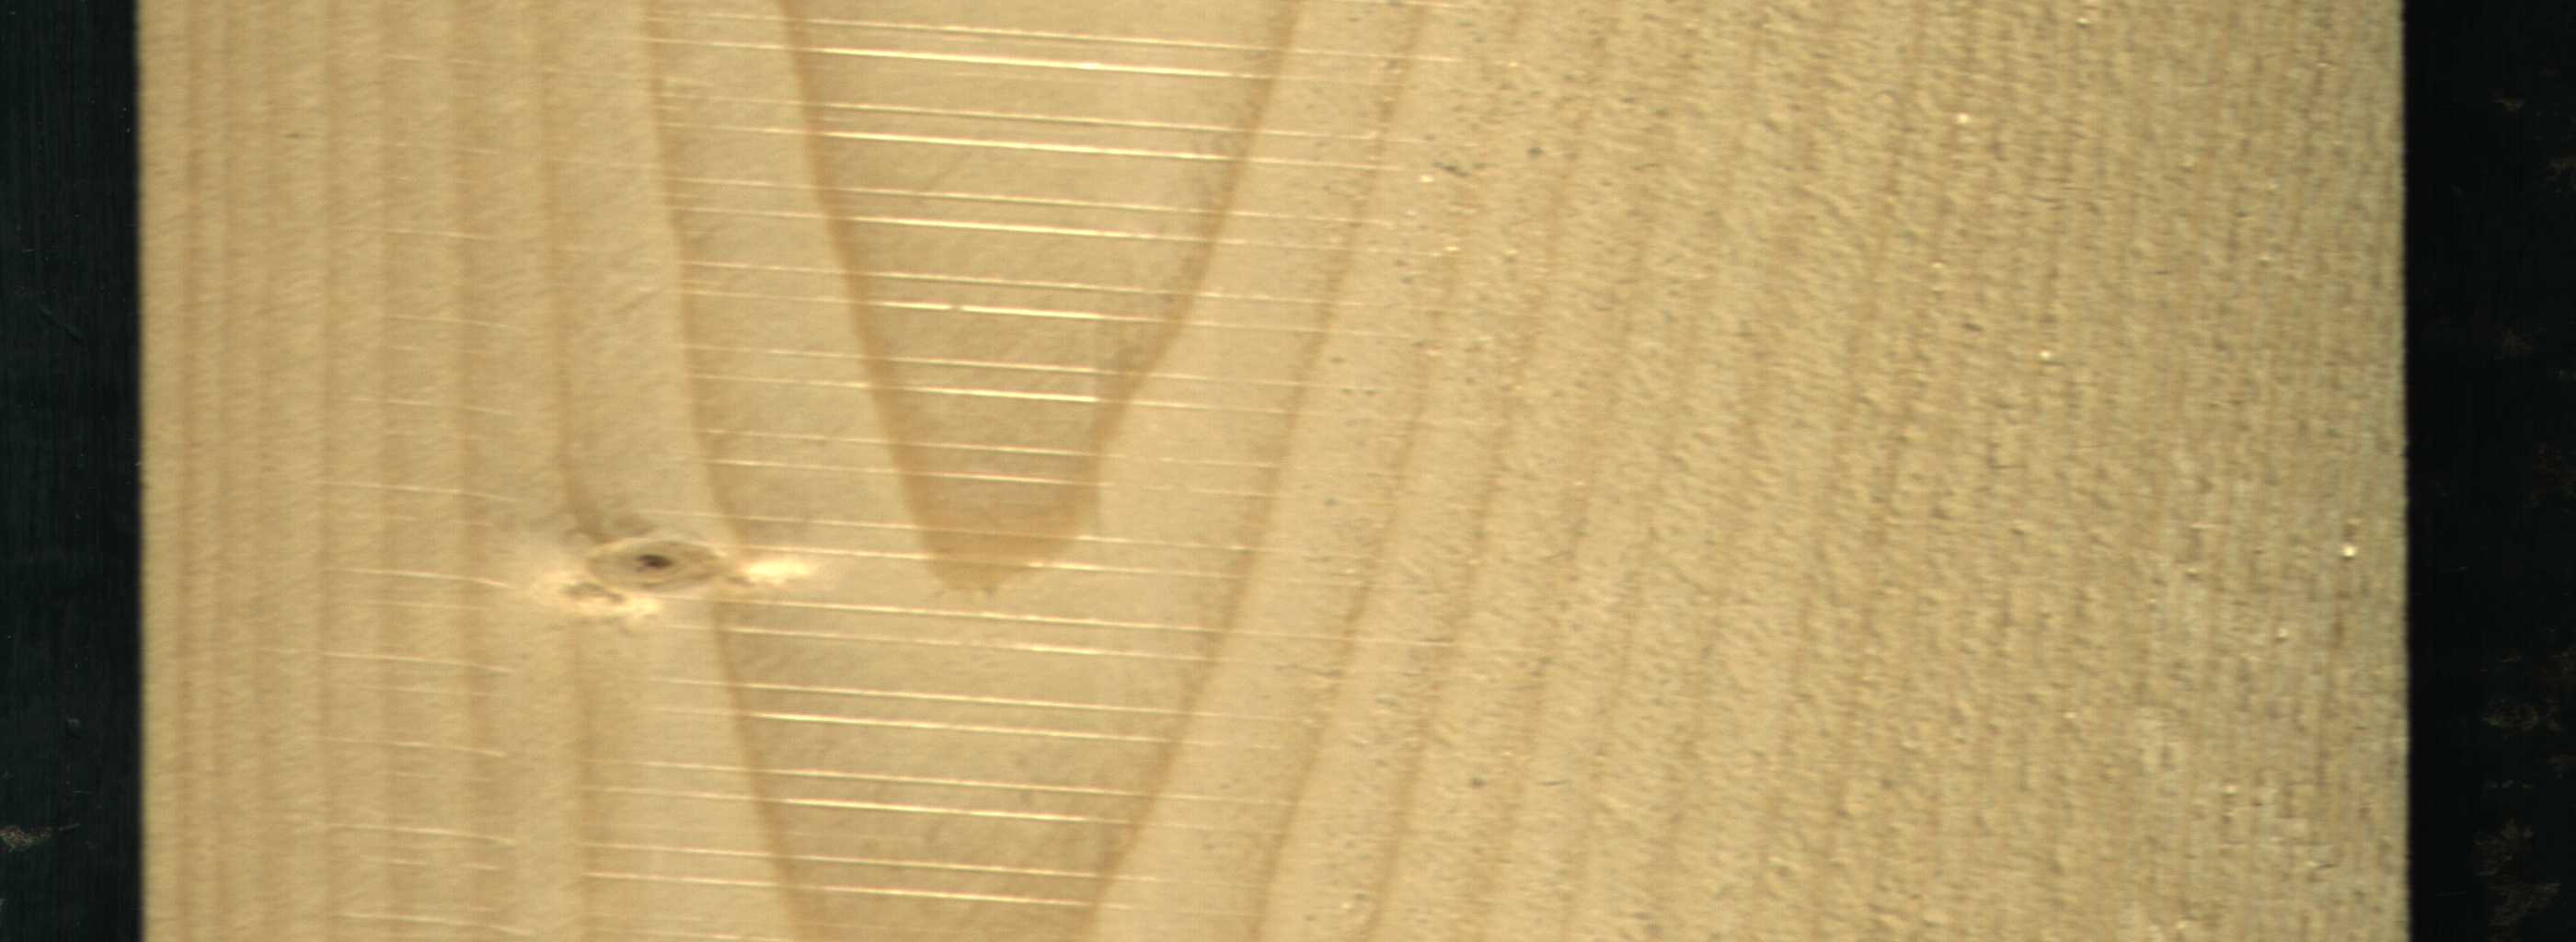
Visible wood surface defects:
Live_Knot